Question: I have a basic game set up in C++, openGL and SFML.
But then when i try to add text or draw a square to the screen(for the GUI) the screen goes mainly black, i can see something happens in the top left, but i don't know what
And i receive this error in the console:
> An internal OpenGL call failed in RenderTarget.cpp<362> : GL_INVLAD_OPERATION,
the specified operation is not allowed in the current state
Here is the full code:
'''
#include "Engine.h"
static sf::RenderWindow App(sf::VideoMode(1600, 900, 32), "SFML OpenGL");
Engine::Engine()
{
glewInit();
c_player = Player(Vector3D(0, 14, 0), 0);
c_enemy = Enemy(Vector3D(0, 14, -10), 0);
c_gui = Gui(App);
c_mouseSensitivityX = 5;
c_mouseSensitivityY = 5;
}
Engine::~Engine(void)
{
}
void Engine::init(void)
{
text.setString("Hello SFML");
text.setCharacterSize(50);
text.setPosition(10.0f, 10.0f);
c_wall.LoadModel("Wall.dae");
c_crates.LoadModel("crates.dae");
c_cargoWall.LoadModel("cargoWall.dae");
c_leftCorner.LoadModel("leftCorner.dae");
c_rightCorner.LoadModel("rightCorner.dae");
c_shipPipeWall.LoadModel("shipPipeWall.dae");
c_shipWindow.LoadModel("shipWindow.dae");
float posx = -200;
float posfar = 200;
float posnear = -200;
/*for(int i = -200; i < 200 ; i += 20)
{
c_wallProperties.push_back(wallProps(Vector3D(i, 15, posfar), 0));
c_wallProperties.push_back(wallProps(Vector3D(i, 15, posnear),0));
c_wallProperties.push_back(wallProps(Vector3D(posfar, 15, i), 90));
c_wallProperties.push_back(wallProps(Vector3D(posnear, 15, i),90));
}*/
int xflip = 1;
for (int i=0; i<2; ++i)
{
c_wallProperties.push_back(wallProps(Vector3D(70 * xflip,15,20), 0));
c_crateProperties.push_back(wallProps(Vector3D(55 * xflip,15,10), 0));
// //c_wallProperties.push_back(wallProps(Vector3D(40 * xflip,15,20), 0));
// ////c_wallProperties.push_back(wallProps(Vector3D(25 * xflip,15,20), 0));
// //c_wallProperties.push_back(wallProps(Vector3D(85 * xflip,15,20), 0));
// //c_wallProperties.push_back(wallProps(Vector3D(100 * xflip,15,20), 0));
// //c_wallProperties.push_back(wallProps(Vector3D(140 * xflip,15,20), 0));
// //c_wallProperties.push_back(wallProps(Vector3D(70 * xflip,15,-10), 0));
// //c_wallProperties.push_back(wallProps(Vector3D(55 * xflip,15,-10), 0));
// //c_wallProperties.push_back(wallProps(Vector3D(40 * xflip,15,-10), 0));
// ////c_wallProperties.push_back(wallProps(Vector3D(25 * xflip,15,-10), 0));
// //c_wallProperties.push_back(wallProps(Vector3D(85 * xflip,15,-10), 0));
// //c_wallProperties.push_back(wallProps(Vector3D(100 * xflip,15,-10), 0));
// c_wallProperties.push_back(wallProps(Vector3D(140 * xflip,15,-10), 0));
xflip = xflip * -1;
}
//c_myModels.push_back(new buildings("rightCorner.dae",Vector3D(120,15,1)));
////c_myModels.push_back(new Objects("phoenix_ugv.md2", Vector3D(-50,0,20)));
glClearDepth(1.f);
glClearColor(0.f, 0.f, 0.f, 0.f);
glEnable(GL_DEPTH_TEST);
glDepthMask(GL_TRUE);
glEnable(GL_LIGHTING);
glEnable(GL_LIGHT0);
GLfloat lightpos[] = {.5, 1., 1., 0.};
glLightfv(GL_LIGHT0, GL_POSITION, lightpos);
c_FPSClock.restart();
ParticleSystem newParticle;
newParticle.setMaxParticles(500);
newParticle.setParticleColour(sf::Color(143, 44, 1, 255), sf::Color(255, 127, 39, 255));
newParticle.setParticleLifespan(60, 180);
newParticle.setParticleSpawnrate(0.2, 0.3);
newParticle.setParticleVelocity(Vector3D(-10, 30, -10), Vector3D(10, 50, 10));
newParticle.setParticleAcceleration(Vector3D(0, -9.81, 0), Vector3D(0, -9.81, 0));
newParticle.setSpawnerPosition(Vector3D(0, 10, 0));
c_particleSystems.push_back(newParticle);
}
void Engine::getInput(void)
{
while (App.pollEvent(c_event))
{
// Close window : exit
if (c_event.type == sf::Event::Closed)
App.close();
// Resize event : adjust viewport
if (c_event.type == sf::Event::Resized)
glViewport(0, 0, c_event.size.width, c_event.size.height);
// Camera Controls
if (c_event.type == sf::Event::KeyPressed)
{
switch (c_event.key.code)
{
case sf::Keyboard::Escape:
App.close();
break;
case sf::Keyboard::W:
c_player.move(Vector3D(0, 0, -1));
break;
case sf::Keyboard::S:
c_player.move(Vector3D(0, 0, 1));
break;
case sf::Keyboard::A:
c_player.move(Vector3D(-1, 0, 0));
break;
case sf::Keyboard::D:
c_player.move(Vector3D(1, 0, 0));
break;
case sf::Keyboard::X:
c_camera.togglePerspective();
break;
}
}
}
}
void Engine::run()
{
while (App.isOpen())
{
while (c_FPSClock.getElapsedTime().asSeconds() < 1.f/60)
{
}
// Set the active window before using OpenGL commands
// It's useless here because active window is always the same,
// but don't forget it if you use multiple windows or controls
App.setActive();
//App.draw(rectangle);
// Clear color and depth buffer
glClear(GL_COLOR_BUFFER_BIT | GL_DEPTH_BUFFER_BIT);
glMatrixMode(GL_MODELVIEW);
glLoadIdentity();
getInput();
update();
render();
}
}
void Engine::update(void)
{
mouseMove();
c_worldEngine.update();
c_player.update();
c_enemy.update();
c_camera.update(c_player);
for (vector<ParticleSystem>::iterator iter = c_particleSystems.begin(); iter != c_particleSystems.end(); ++iter)
{
iter->update();
}
}
void Engine::render(void)
{
c_camera.render();
c_gui.render();
c_worldEngine.render(c_camera.getPos());
App.draw(text);
for (vector<pair<Vector3D, float>>::iterator iter = c_wallProperties.begin(); iter != c_wallProperties.end(); ++iter)
{
glEnable(GL_TEXTURE_3D);
glPushMatrix();
glTranslatef(iter->first.x, iter->first.y, iter->first.z);
glRotatef(iter->second, 0, 1, 0);
c_wall.Render();
glPopMatrix();
glDisable(GL_TEXTURE_3D);
}
glPushMatrix();
glEnable(GL_COLOR_MATERIAL);
if (c_camera.isFirstPerson() == false)
{
c_player.render();
}
c_enemy.render();
glDisable(GL_COLOR_MATERIAL);
glPopMatrix();
c_glModel.render(Vector3D(0,5,0));
for (vector<ParticleSystem>::iterator iter = c_particleSystems.begin(); iter != c_particleSystems.end(); ++iter)
{
iter->render();
}
App.display();
c_FPSClock.restart();
}
void Engine::mouseMove(void)
{
sf::Vector2u winSize = App.getSize();
sf::Vector2u winMid = sf::Vector2u(winSize.x/2, winSize.y/2);
sf::Vector2i mousePos = sf::Mouse::getPosition(App);
if ((mousePos.x == winMid.x) && (mousePos.y == winMid.y))
{
return;
}
sf::Mouse::setPosition(Vector2i(winMid.x, winMid.y), App);
sf::Vector2i mouseDiff = sf::Vector2i(winMid.x - mousePos.x, winMid.y - mousePos.y);
sf::Vector2f diffRatio = sf::Vector2f(mouseDiff.x / c_mouseSensitivityX, mouseDiff.y / c_mouseSensitivityY);
if (c_camera.isFirstPerson())
{
diffRatio.y /= 10;
}
c_player.rotate(diffRatio.x);
c_camera.rotateY(diffRatio.y);
}
'''
In my init function i simply set the text properties like so:
'''
text.setString("Hello SFML");
text.setCharacterSize(50);
text.setPosition(10.0f, 10.0f);
'''
text is declared in my header file as sf::Text text.
I cant see any reason for the text not to be printed to the screen!
Ok so i looked into the whole pushing and popping openGL states and implemented it as shown on a thread and i now get this image!:

So im getting there, as you can see the problem with this is the player is no longer shown and the input is all messed up :/
Here is the updated loop:
'''
void Engine::run()
{
while (App.isOpen())
{
while (c_FPSClock.getElapsedTime().asSeconds() < 1.f/60)
{
}
App.pushGLStates();
App.draw(text);
App.popGLStates();
// Set the active window before using OpenGL commands
// It's useless here because active window is always the same,
// but don't forget it if you use multiple windows or controls
App.setActive();
//App.draw(rectangle);
// Clear color and depth buffer
glClear(GL_COLOR_BUFFER_BIT | GL_DEPTH_BUFFER_BIT);
glMatrixMode(GL_MODELVIEW);
glLoadIdentity();
getInput();
update();
render();
}
}
'''
In regards to loading a font i have implemented it but for some reason the font cant be found with this code:
'''
if(!font.loadFromFile("../arial.tff"))
{
cout<<"no font"<<endl;
}
'''
although the file is in the file it is directed at?
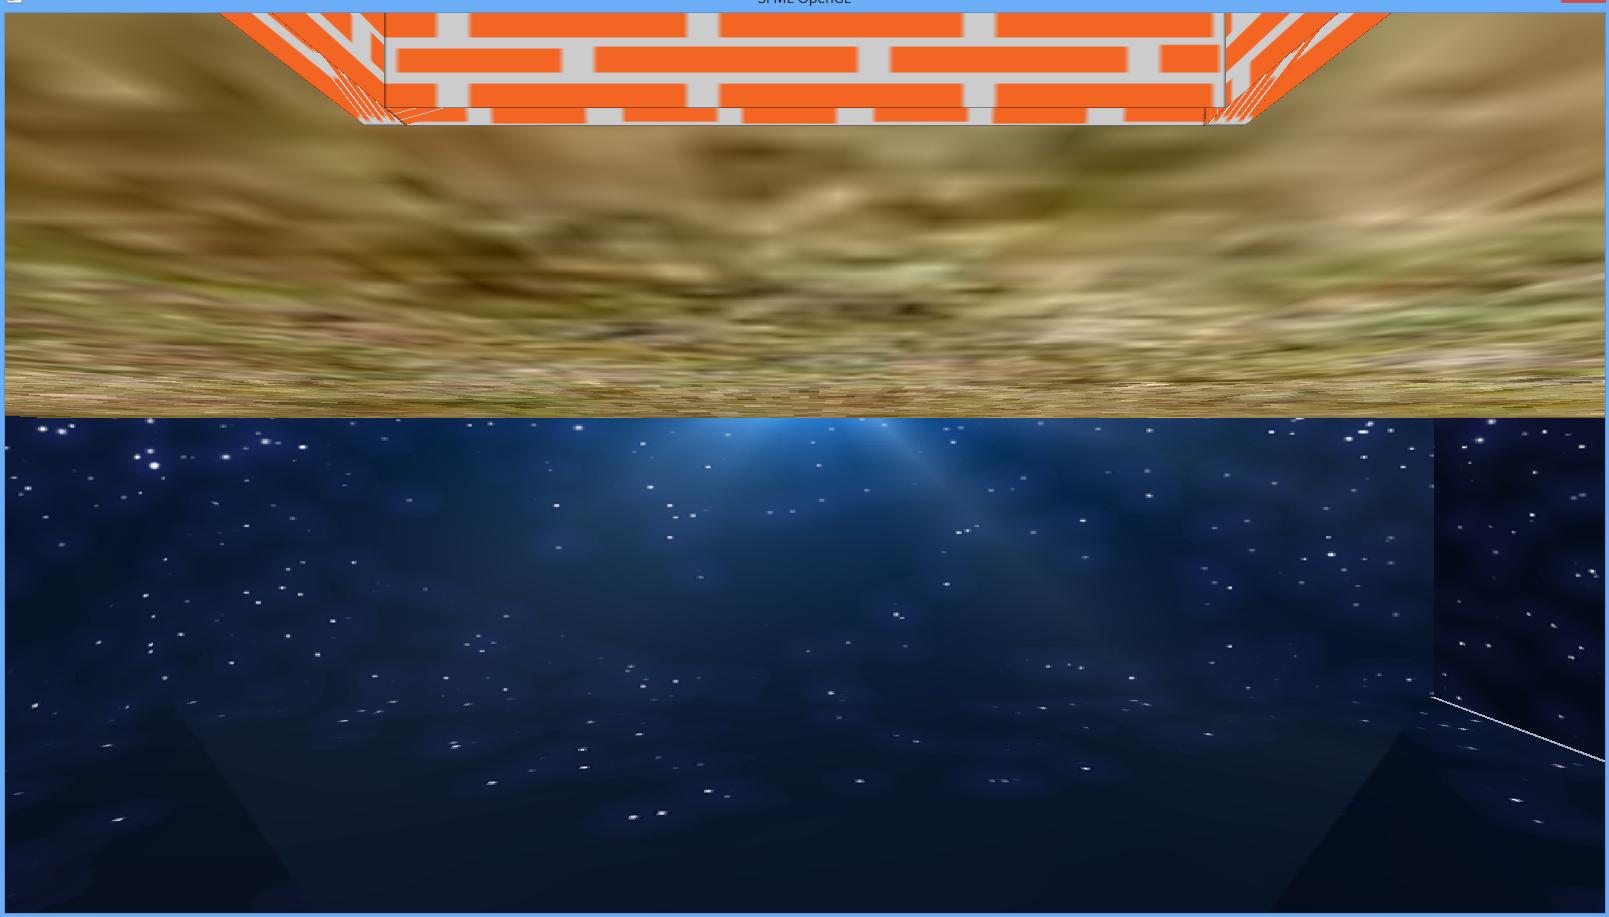
Answer: 1: if the sf::Font you set for that sf::Text (which i assume you must have) goes out of scope it wont display it, because its font reference is gone.
2: if you have another thread running (possibly displaying your scenery) and you set your App.setActive() the other thread is deactivated automagically
3: openGL states sometimes conflict with SFML if you're switching between them.. Save them, draw with SFML, restore them, then you can resume openGL drawing.
hope this helps a little.
oh and hey, look at this wonderful page:
<URL>